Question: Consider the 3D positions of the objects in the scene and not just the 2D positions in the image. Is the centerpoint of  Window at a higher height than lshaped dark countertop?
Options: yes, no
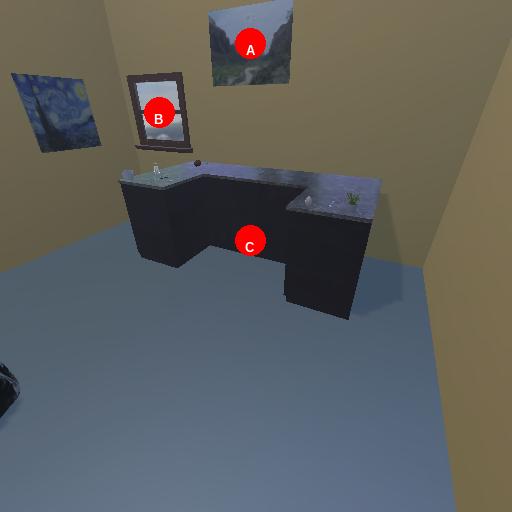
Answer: yes